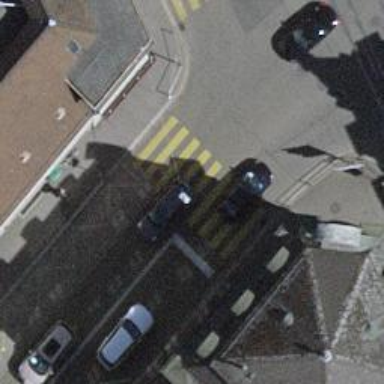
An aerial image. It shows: Road with traffic signals.